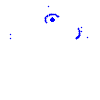
Particle: pion